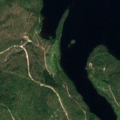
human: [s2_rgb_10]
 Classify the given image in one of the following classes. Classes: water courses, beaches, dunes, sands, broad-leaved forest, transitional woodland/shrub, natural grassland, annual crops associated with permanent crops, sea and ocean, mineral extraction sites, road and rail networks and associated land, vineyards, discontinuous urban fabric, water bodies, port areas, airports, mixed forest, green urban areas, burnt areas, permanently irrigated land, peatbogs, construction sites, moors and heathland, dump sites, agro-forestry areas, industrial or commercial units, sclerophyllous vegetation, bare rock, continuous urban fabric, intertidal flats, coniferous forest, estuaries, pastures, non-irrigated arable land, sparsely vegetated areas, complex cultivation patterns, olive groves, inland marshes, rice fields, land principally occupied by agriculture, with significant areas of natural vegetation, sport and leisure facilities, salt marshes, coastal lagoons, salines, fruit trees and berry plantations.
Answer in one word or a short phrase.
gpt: coniferous forest, water bodies